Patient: sex M, age 42
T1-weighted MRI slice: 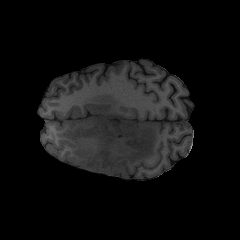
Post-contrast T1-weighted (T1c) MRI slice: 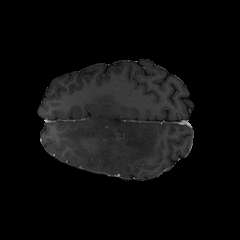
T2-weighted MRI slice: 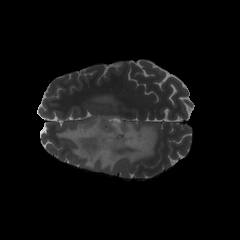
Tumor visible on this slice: yes
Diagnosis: Astrocytoma, IDH-mutant
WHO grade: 3